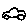
Label: car